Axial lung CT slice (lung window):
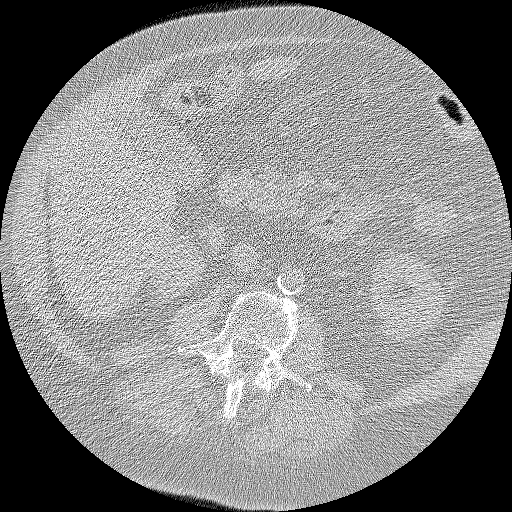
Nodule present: no